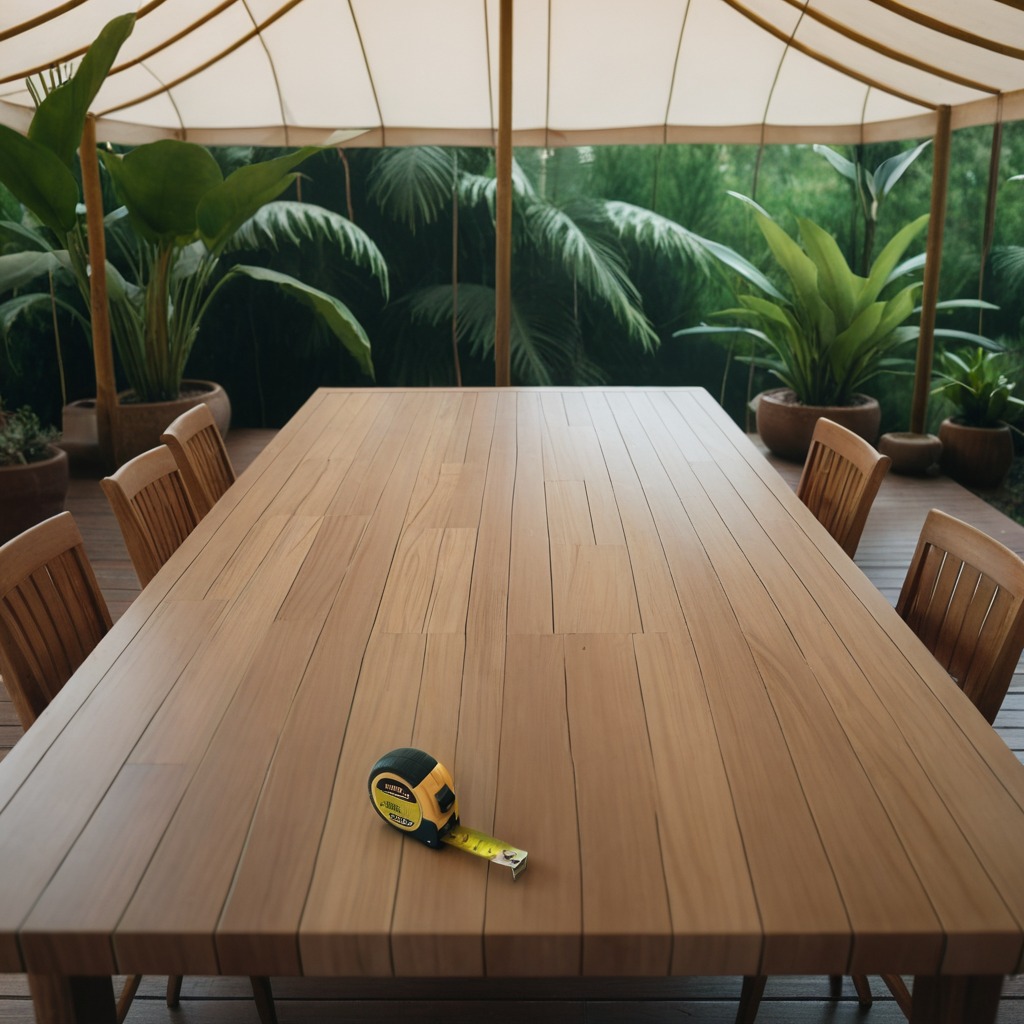
A measuring tape is lying on the wooden table inside a jungle field workshop tent.